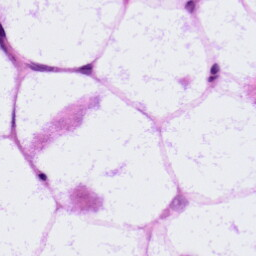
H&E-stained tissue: LymphNode